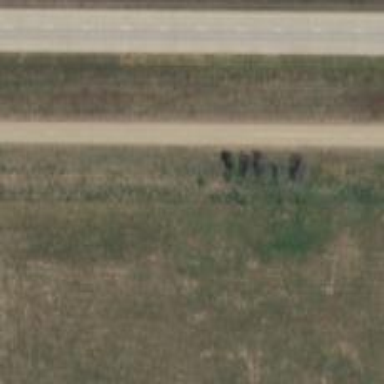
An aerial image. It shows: Asphalt tertiary road with frontage road.